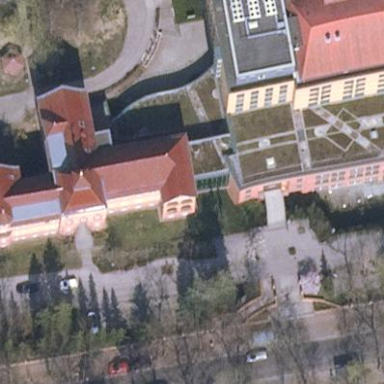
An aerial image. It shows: Hospital building.